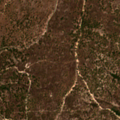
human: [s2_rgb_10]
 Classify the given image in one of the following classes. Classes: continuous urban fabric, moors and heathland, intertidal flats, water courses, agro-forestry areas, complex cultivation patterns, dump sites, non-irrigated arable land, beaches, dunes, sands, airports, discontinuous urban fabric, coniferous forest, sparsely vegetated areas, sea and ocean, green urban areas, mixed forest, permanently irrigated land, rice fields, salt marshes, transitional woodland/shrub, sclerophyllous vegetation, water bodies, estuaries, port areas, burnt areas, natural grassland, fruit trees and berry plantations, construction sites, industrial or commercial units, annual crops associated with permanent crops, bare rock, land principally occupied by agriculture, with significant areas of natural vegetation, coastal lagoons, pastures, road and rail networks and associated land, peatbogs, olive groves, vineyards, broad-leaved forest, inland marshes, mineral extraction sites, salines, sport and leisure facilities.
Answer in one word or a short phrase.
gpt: broad-leaved forest